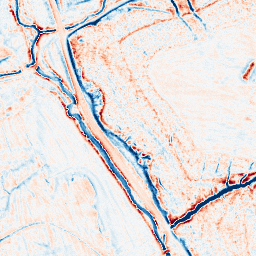
Category: edge_preserving
Decomposition family: anisotropic_diffusion
Decomposition parameters: iterations: 20
kappa: 100
gamma: 0.15
Upsampling method: sinc_blackman
Upsampling parameters: scale: 2
kernel_size: 16
Upsampling scale: 2